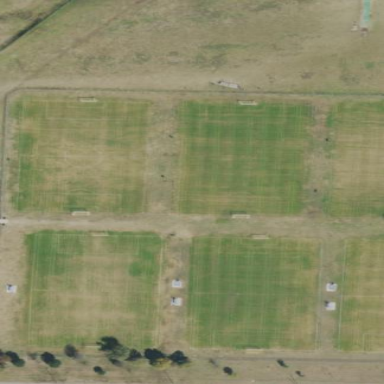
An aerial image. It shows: Soccer pitch designated for leisure and sports activities.